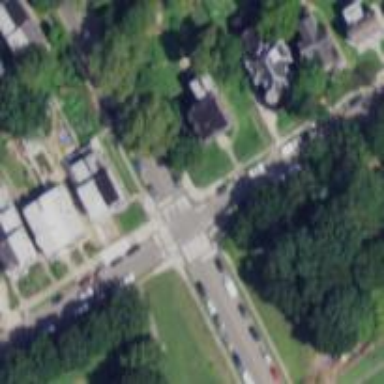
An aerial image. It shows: Marked crossing on footway.